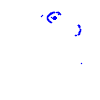
Particle: kaon